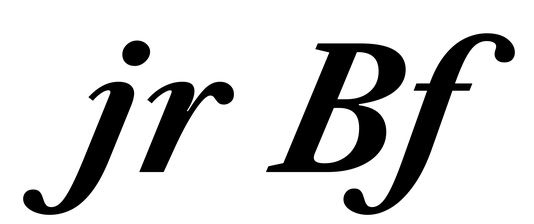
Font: LibreCaslonText-Italic_Bold_Italic